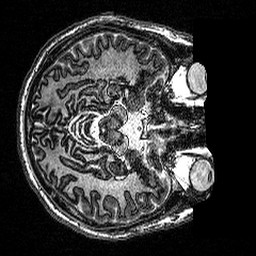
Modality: MP2RAGE
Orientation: axial
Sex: male
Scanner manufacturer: siemens
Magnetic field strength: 3 T
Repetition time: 5 s
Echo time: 0.00292 s